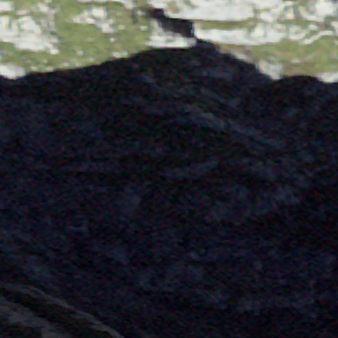
Label: other